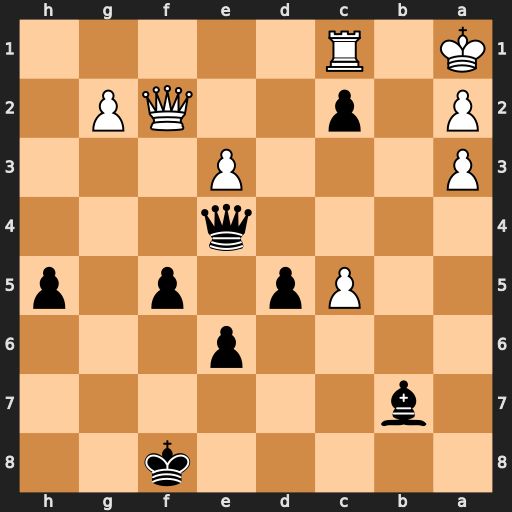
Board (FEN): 5k2/1b6/4p3/2Pp1p1p/4q3/P3P3/P1p2QP1/K1R5
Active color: b
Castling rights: -
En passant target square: -
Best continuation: Qe5#